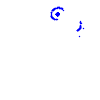
Particle: kaon